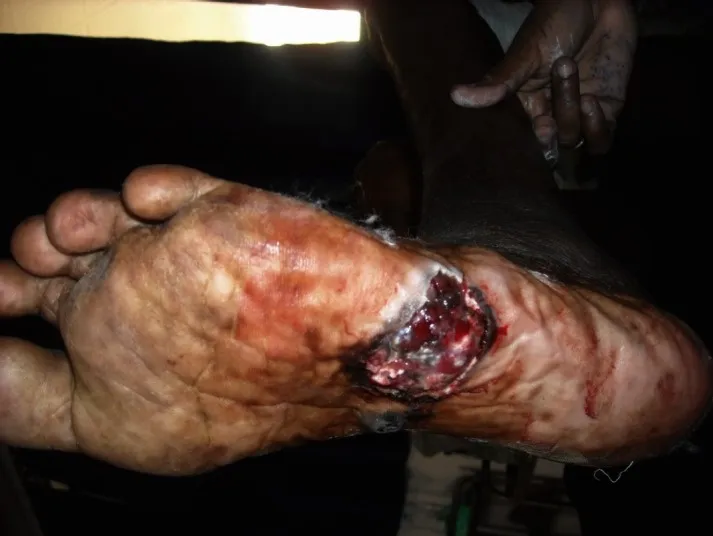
The sole of the left foot showed a larger ulcerated, ill-defined, pigmented lesion of size 4 cm x 5 cm, present laterally, and a smaller pigmented firm plaque of size 2 cm x 3 cm with well-defined margins and a raised surface, present medially.
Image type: medical_photograph (other_medical_photograph)